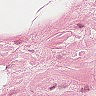
Metastatic tissue present: no